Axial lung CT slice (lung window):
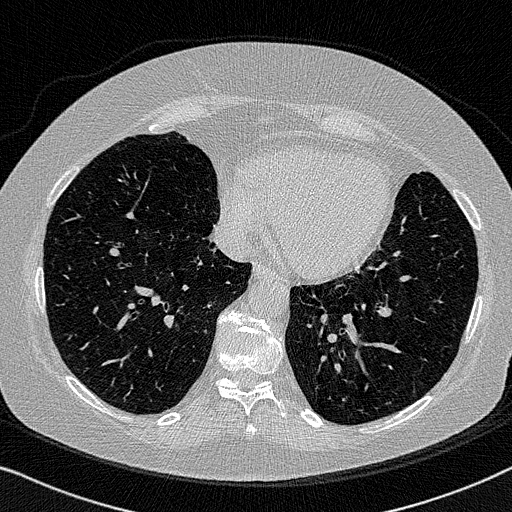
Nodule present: no